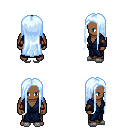
a pixel art fantasy rpg character, male body template, human, dark skin, blue robe, robe skirt, white cyan extra-long hairstyle, leather bracers, white slippers, four views (front, back, left, right), 2x2 character sprite sheet, small pixel art, hard edges, no anti-aliasing